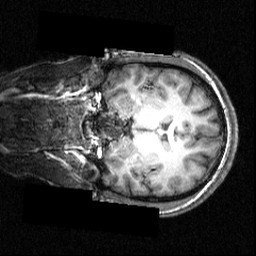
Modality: T1w
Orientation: coronal
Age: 22
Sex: female
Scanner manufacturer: siemens
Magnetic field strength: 3.951 T
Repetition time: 1.5 s
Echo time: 0.00335 s